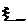
Label: zigzag